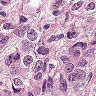
Metastatic tissue present: yes